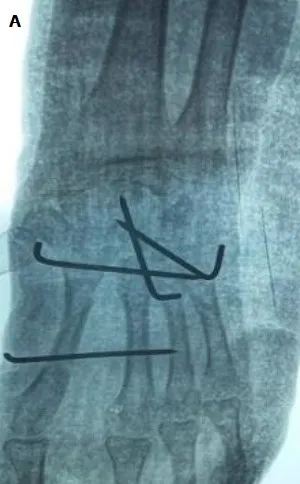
(A, B) post-operative X ray of the left hand.
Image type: radiology (x_ray)